Question: Having these 3 tables:
## users
'''
CREATE TABLE 'users' (
'user_id' MEDIUMINT(8) UNSIGNED NOT NULL AUTO_INCREMENT,
'first_name' VARCHAR(64) NOT NULL,
'last_name' VARCHAR(64) NOT NULL,
PRIMARY KEY ('user_id')
)
COLLATE='utf8_general_ci'
ENGINE=InnoDB
AUTO_INCREMENT=1;
'''
## posts
'''
CREATE TABLE 'posts' (
'post_id' MEDIUMINT(8) UNSIGNED NOT NULL AUTO_INCREMENT,
'category_id' MEDIUMINT(8) UNSIGNED NOT NULL,
'author_id' MEDIUMINT(8) UNSIGNED NOT NULL,
'title' VARCHAR(128) NOT NULL,
'text' TEXT NOT NULL,
PRIMARY KEY ('post_id'),
INDEX 'FK_posts__category_id' ('category_id'),
INDEX 'FK_posts__author_id' ('author_id'),
CONSTRAINT 'FK_posts__author_id' FOREIGN KEY ('author_id') REFERENCES 'users' ('user_id') ON UPDATE CASCADE,
CONSTRAINT 'FK_posts__category_id' FOREIGN KEY ('category_id') REFERENCES 'categories' ('category_id') ON UPDATE CASCADE ON DELETE CASCADE
)
COLLATE='utf8_general_ci'
ENGINE=InnoDB
AUTO_INCREMENT=1;
'''
## categories
'''
CREATE TABLE 'categories' (
'category_id' MEDIUMINT(8) UNSIGNED NOT NULL AUTO_INCREMENT,
'name' VARCHAR(64) NOT NULL,
PRIMARY KEY ('category_id')
)
COLLATE='utf8_general_ci'
ENGINE=InnoDB
AUTO_INCREMENT=1;
'''
And data in tables:
'''
INSERT INTO 'users' ('user_id', 'first_name', 'last_name') VALUES
(1, 'John', 'Doe'),
(2, 'Pen', 'Poe'),
(3, 'Robert', 'Roe');
INSERT INTO 'categories' ('category_id', 'name') VALUES
(1, 'Category 1'),
(2, 'Category 2'),
(3, 'Category 3'),
(4, 'Category 4');
INSERT INTO 'posts' ('post_id', 'category_id', 'author_id', 'title', 'text') VALUES
(1, 1, 1, 'title 1', 'text 1'),
(2, 1, 2, 'title 2', 'text 2');
'''
I want to make a simple select (and let MySQL EXPLAIN it):
'''
EXPLAIN SELECT p.post_id, p.title, p.text, c.category_id, c.name, u.user_id, u.first_name, u.last_name
FROM posts AS p
JOIN categories AS c
ON c.category_id = p.category_id
JOIN users AS u
ON u.user_id = p.author_id
WHERE p.category_id = 1
'''
I got this:

What I don't understand is, why has MySQL to do a full table scan at 'u' ('users'). I mean there will be only two users it has to retrieve data about (with id '1' and '2'), and these two can be found by primary key 'user_id'. Can somebody with more experience help me to understand this? Is there a better way of creating indexes so MySQL don't has to make a full scan on the 'users' table to retrieve data about the post authors?
Thanks you!
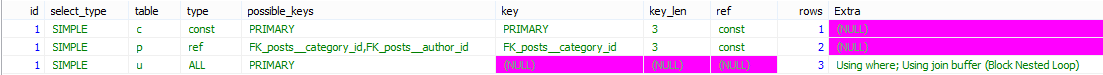
Answer: So with such a small amount a index search is going to be slower than a sequential search. Thus MySQL is choosing to use a simple table read.
It has to do with operational efficiency here. Lets simply the operations that MySQL has to do to read the entire table vs using a index.
Full read:
1. Open table
2. Read each line one at a time and match criteria
3. Return result set
That is 5 operations.
Index Read
1. Open table
2. For the criteria read the index for each row
3. Using the index pointer locate the row on disk for each row
4. Return resultset
In this case 8 operations.
This is very simplified but unless you have enough data your indexes can slow you down. As the table grows MySQL might choose a different query path. That is why you dont force the use of indexes.